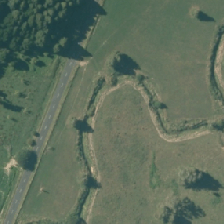
Land cover: shortrotation_cropland